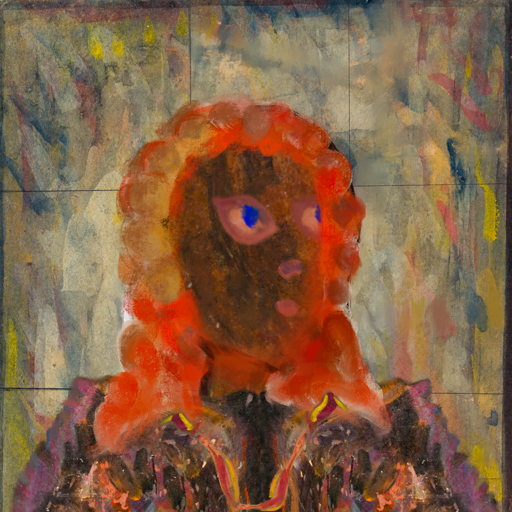
Background: GypsyMother, Head And Neck Side: Mosgoul, Face Side: Mother_And_Son_Mother, Bust: Gypsy_Queen, Hair Side: Rupkatha, Head Accessory: Blank, Second Necklace: Gypsy_Mother_1, Necklace: Blank, Baby: Blank